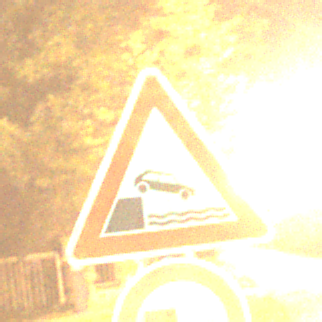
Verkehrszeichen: Ufer
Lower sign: UeberholverbotKraftfahrzeuge
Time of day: Night
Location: Outdoor (Urban)
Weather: PartlyCloudy
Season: NotSpecified
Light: Artificial